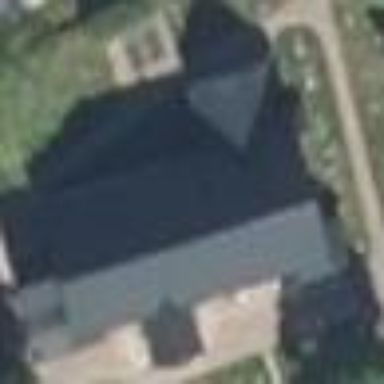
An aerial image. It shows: Building serving as place of worship.